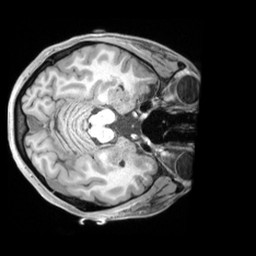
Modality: T1w
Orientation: axial
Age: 19
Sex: female
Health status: ill
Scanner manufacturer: siemens
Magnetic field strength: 3 T
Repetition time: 2.2 s
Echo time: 0.00218 s